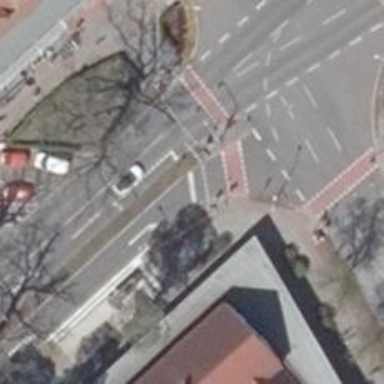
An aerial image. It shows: Road with traffic signals.